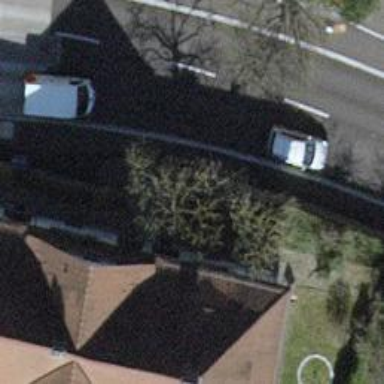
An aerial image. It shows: Building with tiled roof.